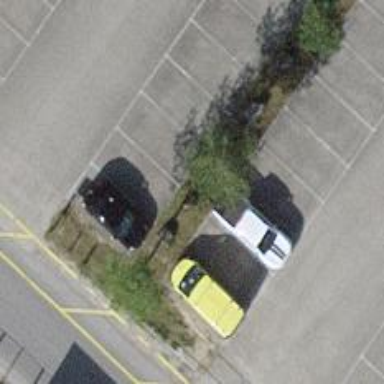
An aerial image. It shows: Charging station.